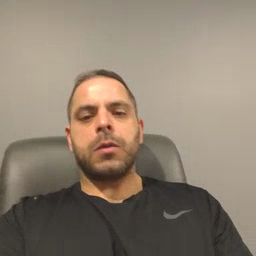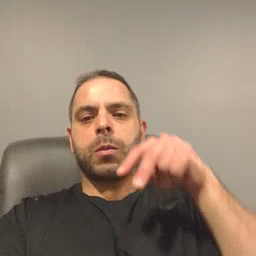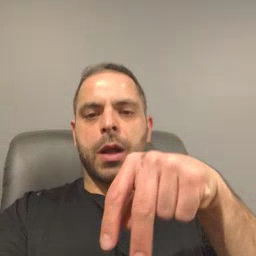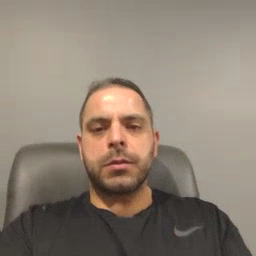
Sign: ride